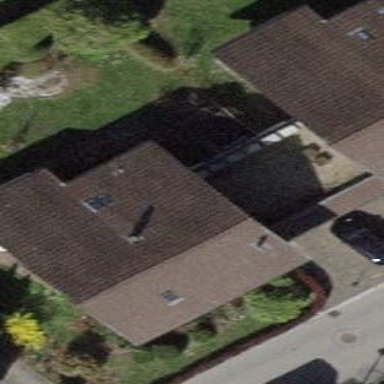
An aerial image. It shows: Detached building with pitched roof.